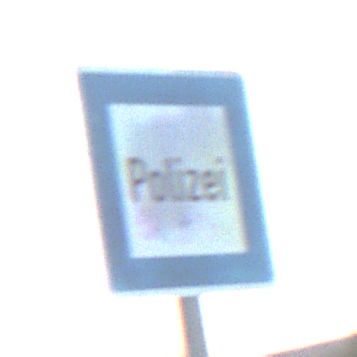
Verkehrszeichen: Polizei
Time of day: SunriseSunset
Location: Outdoor (Nature)
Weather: Clear
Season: Winter
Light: Natural